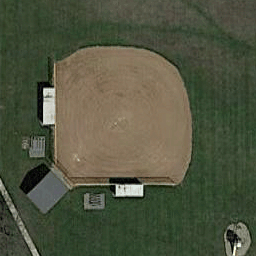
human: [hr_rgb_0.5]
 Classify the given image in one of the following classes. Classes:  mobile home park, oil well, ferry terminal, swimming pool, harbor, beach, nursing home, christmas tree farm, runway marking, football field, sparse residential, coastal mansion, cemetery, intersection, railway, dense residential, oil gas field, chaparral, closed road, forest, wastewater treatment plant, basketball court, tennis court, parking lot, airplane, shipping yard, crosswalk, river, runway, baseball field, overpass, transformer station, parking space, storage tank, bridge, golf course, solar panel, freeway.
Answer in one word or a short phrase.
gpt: baseball field